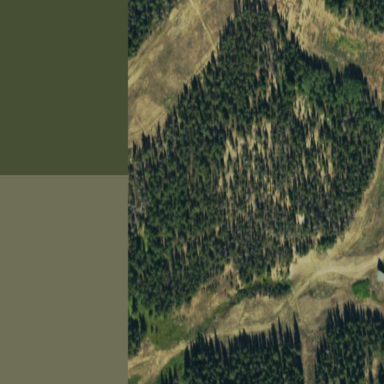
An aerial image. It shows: Evergreen needle-leaved woodland.